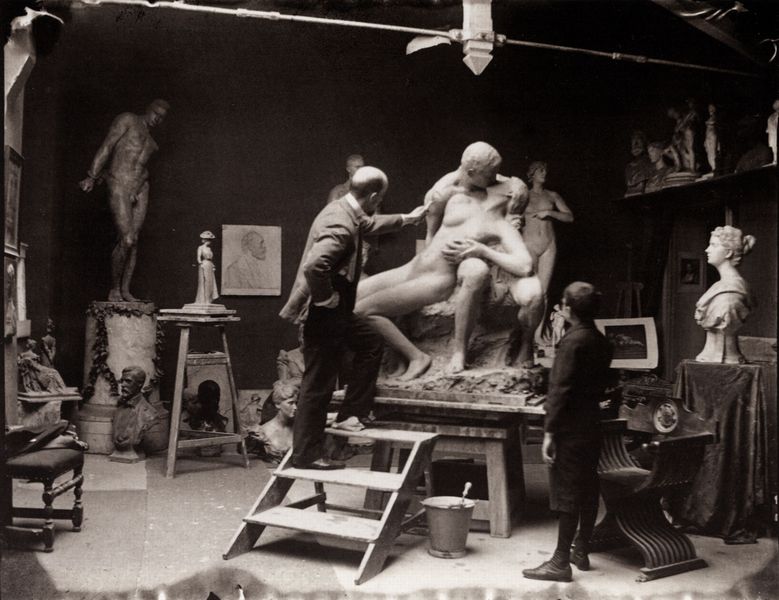
Titel: Künstlerkollegen und Ateliers, Fritz Klimsch in seinem Atelier
Künstler: Heinrich Zille
Schlagwörter: akt, fuß, gemälde, gruppe, hand, körper, mann, nackt, schatten, akte, frauen, menschen, sitzen, fenster, frau, frisur, hell, holz, licht, marmor, männer, paris, raum, renoir, stuhl, stühle, tisch, zeichnung, tuch, malerei, anzug, hose, wand, falten, sockel, stehen, stein, bild, sonne, sessel, sitzend, stehend, stoff, fassen, innen, kind, arbeit, ranken, skulptur, statue, ton, kübel, bein, brüste, schrift, kuss, küssen, liebe, umarmung, liegen, hocker, sepia, figuren, leiter, treppe, vorhänge, zopf, inschrift, büste, glatze, atelier, staffelei, stufen, plastik, podest, rodin, steinmetz, junge, knie, zeigen, betrachter, foto, fotografie, photographie, hängen, knabe, künstler, schwarzweiß, haarkranz, pult, betrachten, photo, liebespaar, jüngling, skulpturen, werkstatt, statuen, büsten, eimer, gefangener, athlet, dachbalken, lager, bildhauer, lagerhalle, liebkosung, stiege, schritte, messen, skulpturengruppe, modele, marbre, pygmalion, art, sculpteur, atleth, restaurator, atelie, jungling, der kuss, küssende, sculptures, o, hwarz-weiss, obachtend, gekletert, streppchen, stelier